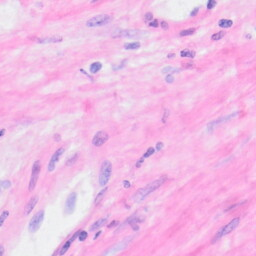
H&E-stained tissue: Kidney